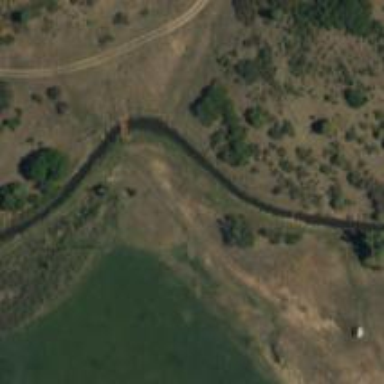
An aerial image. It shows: Culvert underpass for canal.